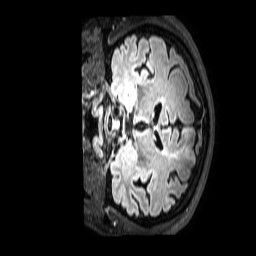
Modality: FLAIR
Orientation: coronal
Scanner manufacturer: philips
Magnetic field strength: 3 T
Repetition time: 4.8 s
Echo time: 0.3075 s